Question: How to make a double line border in CSS, each line in a different color without using 'background-image'?
For example like this:

Code:
'''
<h2> heading 2 </h2>
<p> paragraph text </p>
<h2> heading 2 </h2>
<p> paragraph text </p>
'''
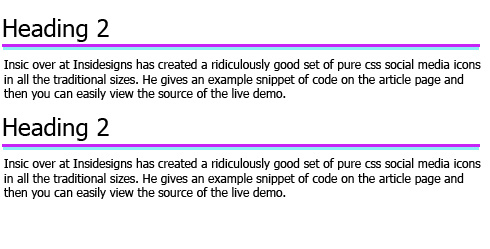
Answer: I just found the way on google search and it's working good for me.
'''
h2 {
border-bottom: 1px solid blue;
box-shadow: 0 1px 0 red;}
'''
Source : <URL>
I found another way to achieve multiple border using CSS 2.1 pseudo-elements
Support: Firefox 3.5+, Safari 4+, Chrome 4+, Opera 10+, IE8+
<URL>